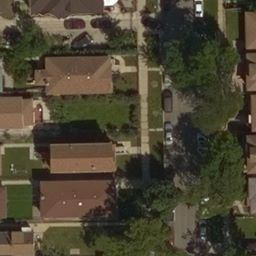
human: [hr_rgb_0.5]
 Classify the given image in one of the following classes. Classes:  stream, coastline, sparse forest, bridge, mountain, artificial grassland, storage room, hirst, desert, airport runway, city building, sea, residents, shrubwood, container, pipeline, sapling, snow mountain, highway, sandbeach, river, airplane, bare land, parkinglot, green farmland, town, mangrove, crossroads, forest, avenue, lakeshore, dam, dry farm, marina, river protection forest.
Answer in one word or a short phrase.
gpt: residents